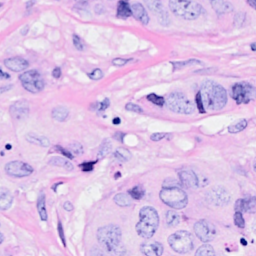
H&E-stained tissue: Breast